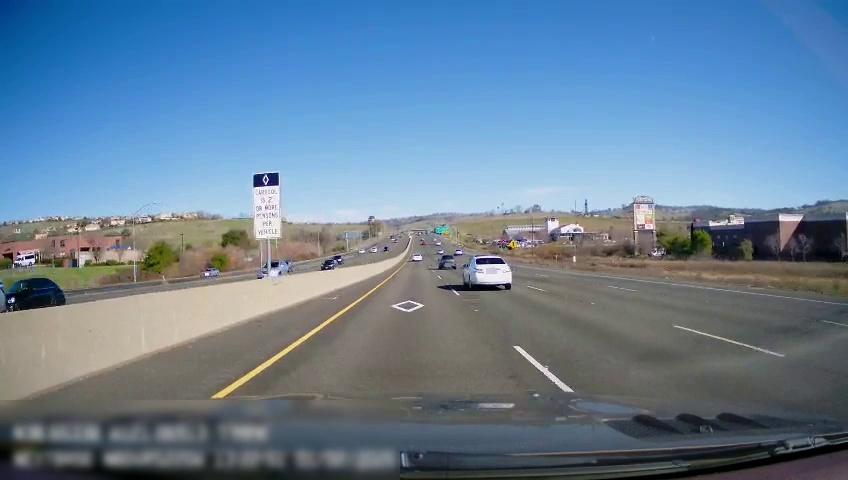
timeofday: Day
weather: Sunny
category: Drivable Space
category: Drivable Space
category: Vehicles | Car
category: Vehicles | Car
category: Vehicles | Car
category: Vehicles | SUV
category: Vehicles | Car
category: Vehicles | Car
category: Vehicles | Car
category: Vehicles | Car
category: Vehicles | SUV
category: Vehicles | SUV
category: Lanes | Current Lane
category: Lanes | Current Lane
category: Lanes | Alternate Lane
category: Lanes | Alternate Lane
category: Lanes | Alternate Lane
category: Traffic | Signs